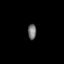
Tissue: prostate
Cell type: Fibroblasts
Senescence score: 0.7807
Nuclear area (px): 125
Mean DAPI intensity: 117.848